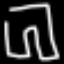
Label: pants